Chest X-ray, AP view. Patient: 51 years old, sex F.
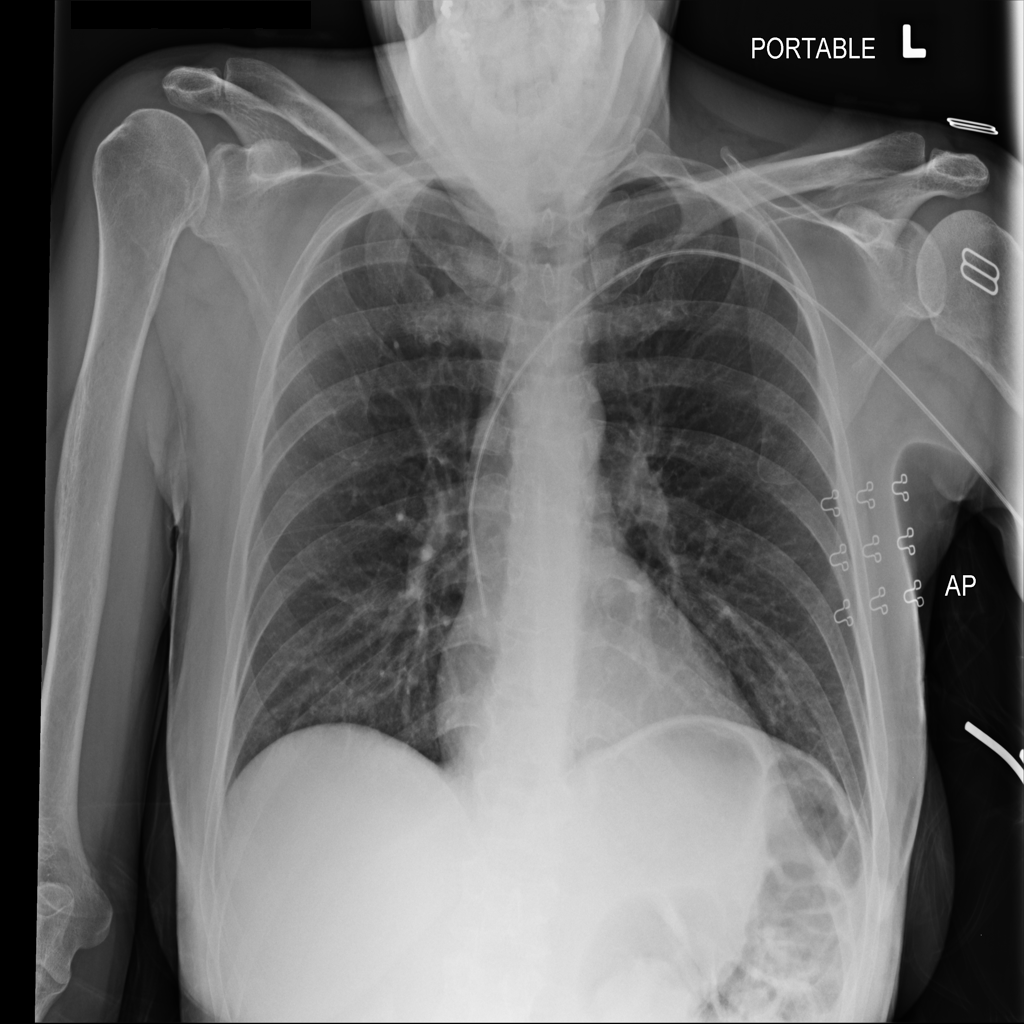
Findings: No Finding